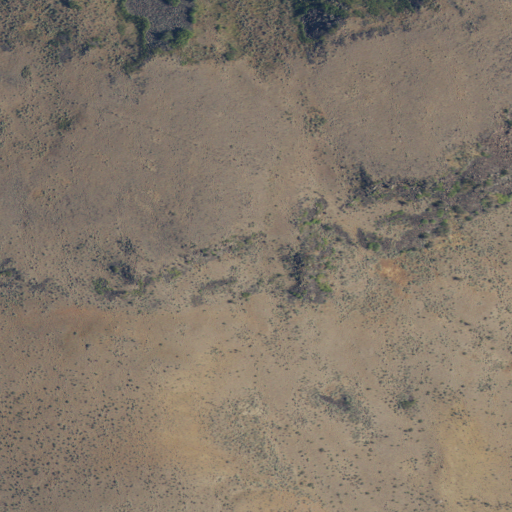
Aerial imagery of mountain in Oregon named Glasgow Butte containing only shrub